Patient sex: M
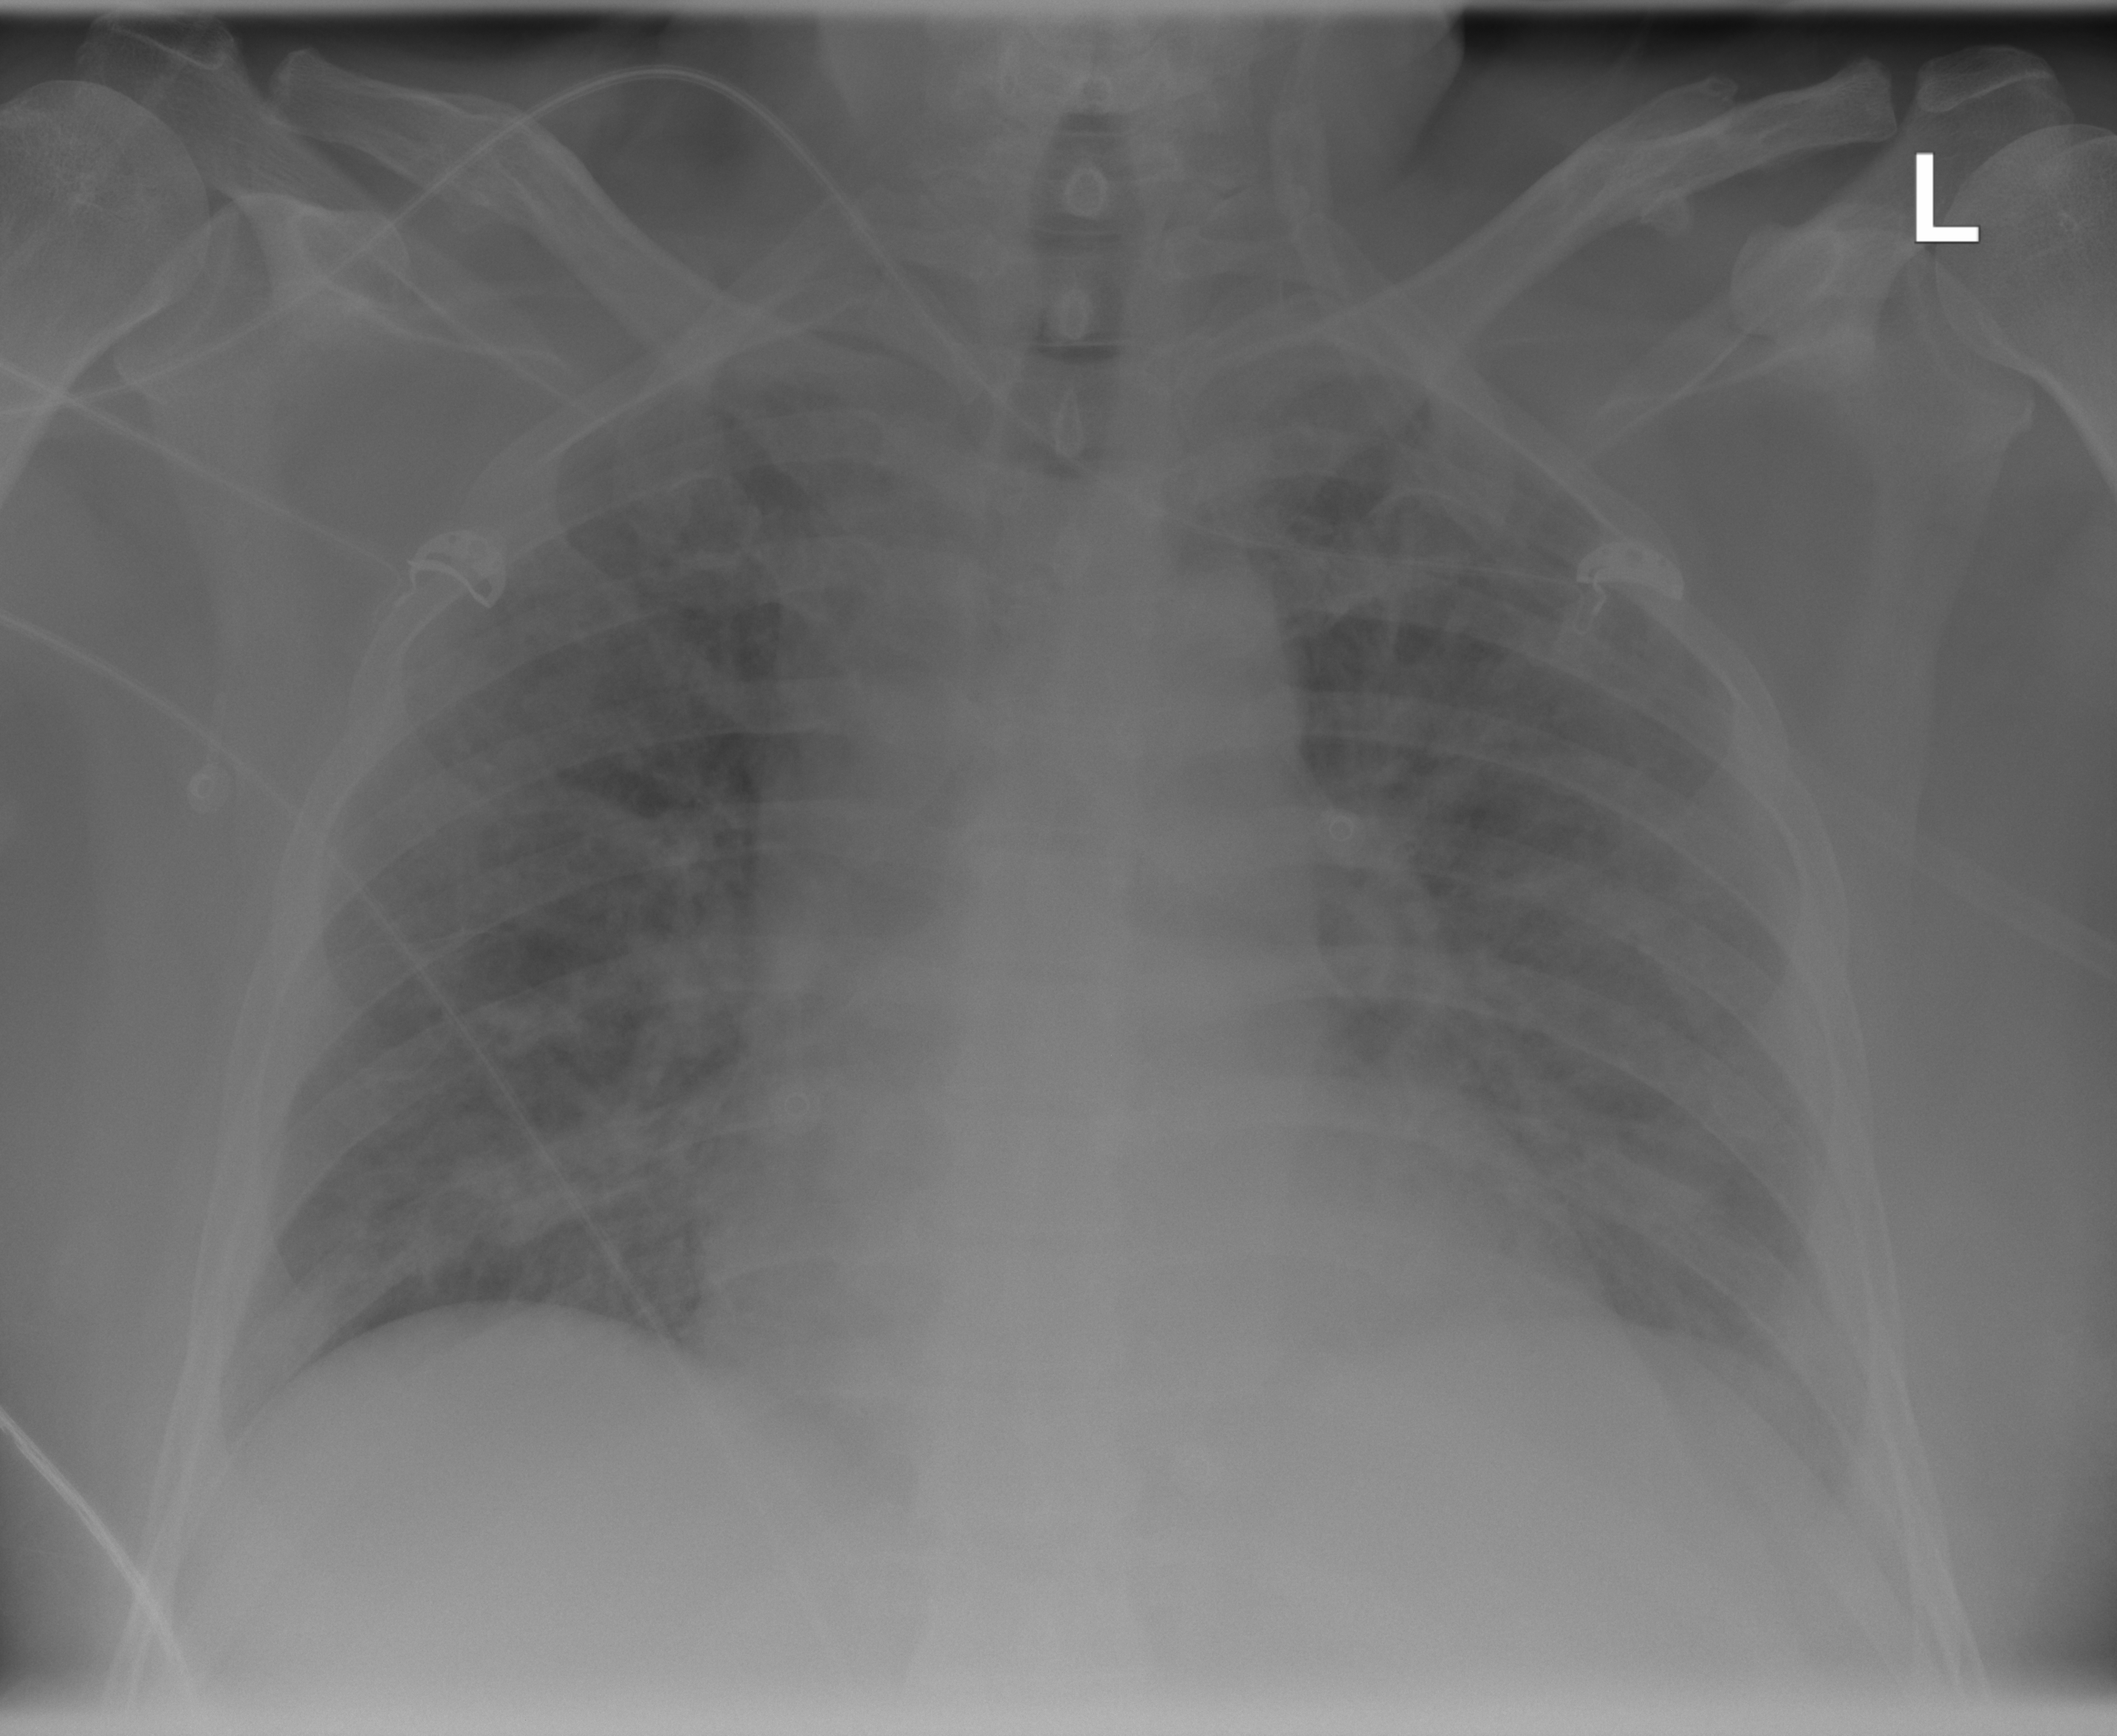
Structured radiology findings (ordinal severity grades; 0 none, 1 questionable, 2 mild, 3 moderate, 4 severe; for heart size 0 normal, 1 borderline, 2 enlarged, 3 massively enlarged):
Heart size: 1
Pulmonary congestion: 0
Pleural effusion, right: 0
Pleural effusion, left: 0
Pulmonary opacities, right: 2
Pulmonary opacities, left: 2
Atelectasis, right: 0
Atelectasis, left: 0